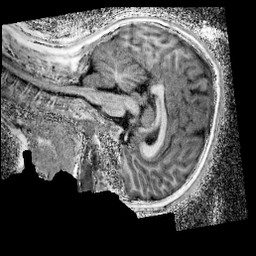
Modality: UNIT1_denoised
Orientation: sagittal
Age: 13
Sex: female
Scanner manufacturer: siemens
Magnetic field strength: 3 T
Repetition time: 4 s
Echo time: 0.00299 s